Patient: sex M, age 61
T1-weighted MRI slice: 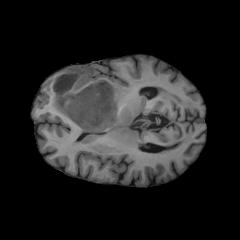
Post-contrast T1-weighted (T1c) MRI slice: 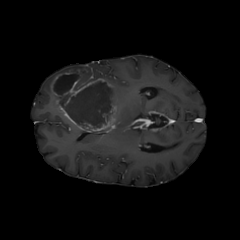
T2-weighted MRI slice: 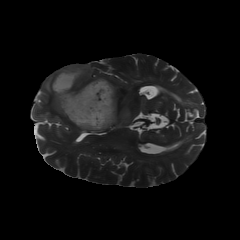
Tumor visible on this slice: yes
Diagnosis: Glioblastoma, IDH-wildtype
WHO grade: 4